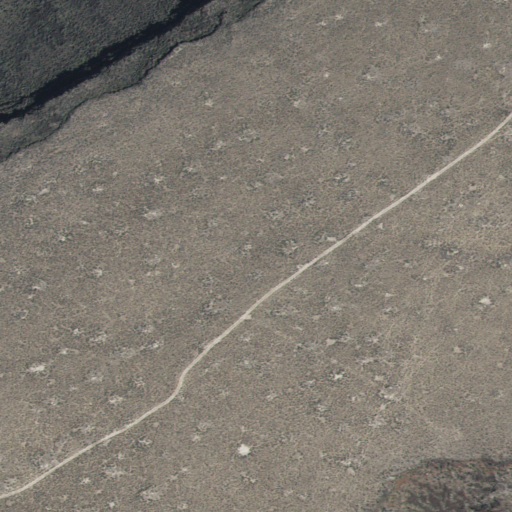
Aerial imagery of cape in Idaho named J-P Point containing grassland and shrub